Question: I want to list all the Currently Authorized Views in a dataset (projectID, datasetID, and tableID).
I have try to check using Information schema but still face the dead end. I want to gather information about projectID, datasetID, and tableID. Is there any possible way to do it?
Image of Authorized View

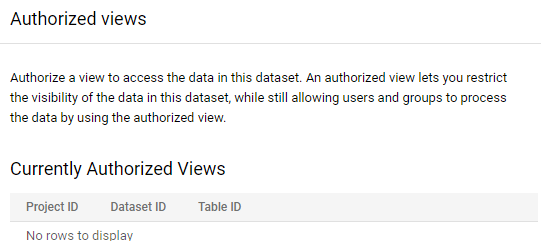
Answer: Inorder to list <URL> in BigQuery, you can use below queries.
To Return metadata for views in a single dataset
'''
SELECT * FROM dataset.INFORMATION_SCHEMA.VIEWS
'''
To Return metadata for all views in a region
'''
SELECT * FROM region-us.INFORMATION_SCHEMA.VIEWS
'''
It's not possible to query only the authorized views using INFORMATION_SCHEMA. As per your requirement to view projectID, datasetID, and tableID details of Authorized Views in a dataset, as you have mentioned you can go to your dataset and click + Sharing > Authorize Views where you can add authorization and view the Currently Authorized Views.
<URL>
For more information you can refer to this <URL>.
If you want the feature to view details of authorized views using 'INFORMATION_SCHEMA' as present in BigQuery UI, you can raise a <URL> on the issue tracker describing your requirement.